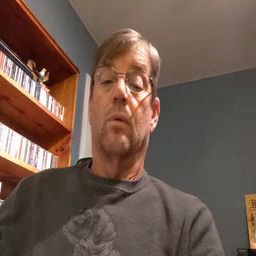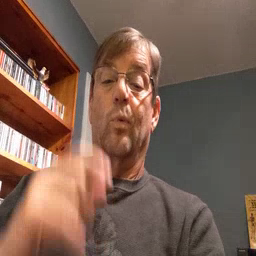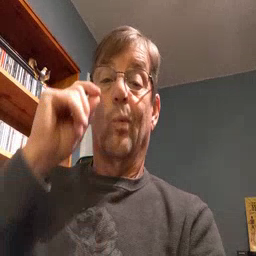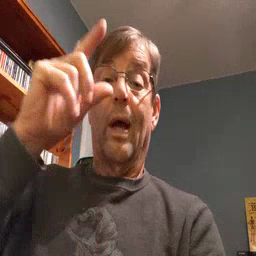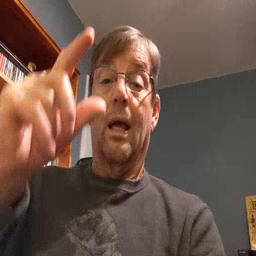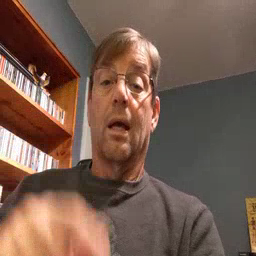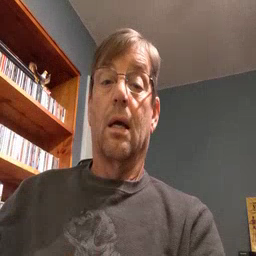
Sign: wake